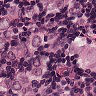
Metastatic tissue present: yes